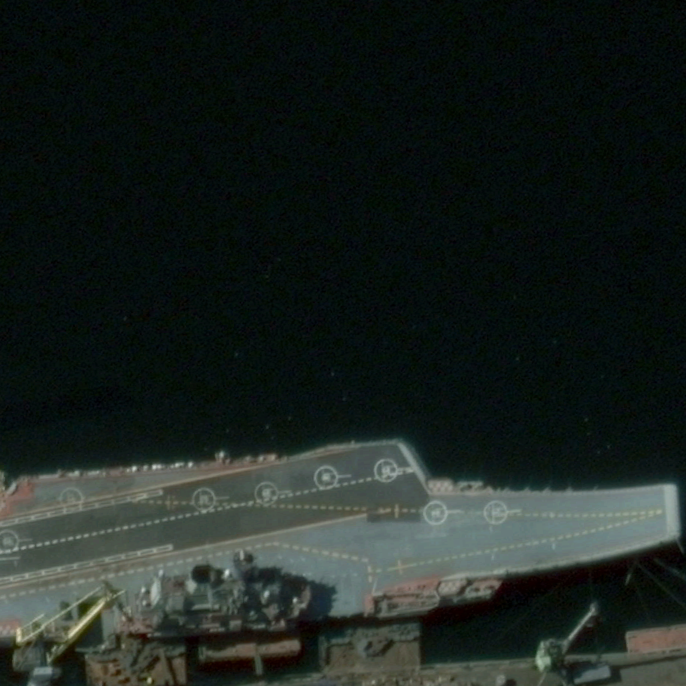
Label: aircraft_carrier